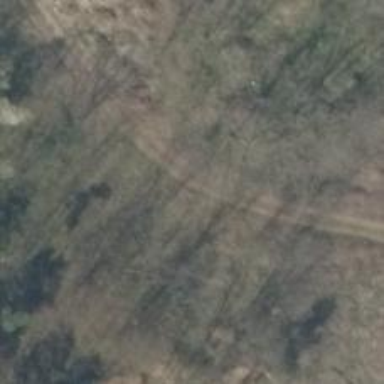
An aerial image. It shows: Track with ground surface of grade3.